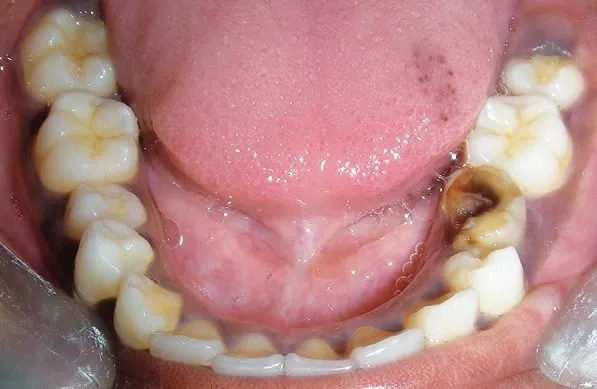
Clinical appearance of grossly carious 75.
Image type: medical_photograph (oral_photograph)